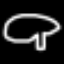
Label: mushroom